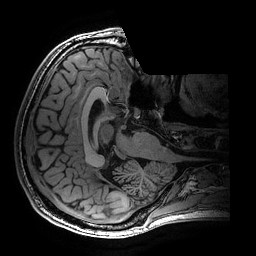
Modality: T1w
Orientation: axial
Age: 32
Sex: male
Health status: healthy
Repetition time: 2.53 s
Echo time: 0.0034 s